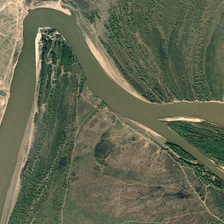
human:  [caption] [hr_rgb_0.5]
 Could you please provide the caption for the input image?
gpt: many green plants are in two sides of a river .

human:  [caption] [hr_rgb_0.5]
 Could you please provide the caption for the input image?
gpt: many green plants are in two sides of a river .

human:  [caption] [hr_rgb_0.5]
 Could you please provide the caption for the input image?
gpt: many green plants are in two sides of a river .

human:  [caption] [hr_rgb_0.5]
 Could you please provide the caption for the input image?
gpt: many green plants are in two sides of a river .

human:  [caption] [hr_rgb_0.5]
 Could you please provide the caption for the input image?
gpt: many green plants are in two sides of a river .